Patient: sex M, age 60
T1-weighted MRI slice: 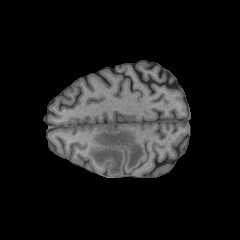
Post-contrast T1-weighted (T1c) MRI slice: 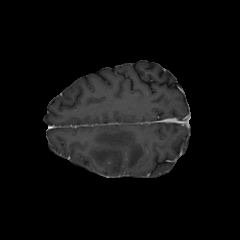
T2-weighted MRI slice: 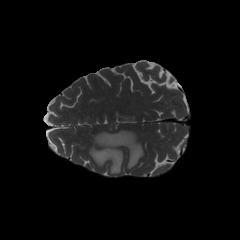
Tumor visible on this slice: yes
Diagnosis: Glioblastoma, IDH-wildtype
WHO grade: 4